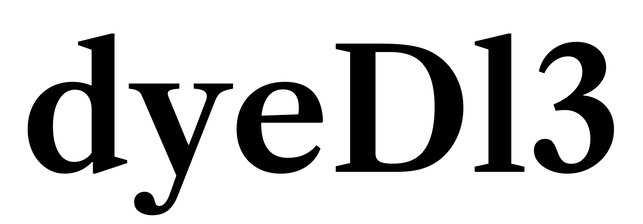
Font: LibreCaslonText_SemiBold